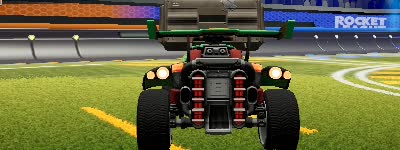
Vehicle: octane